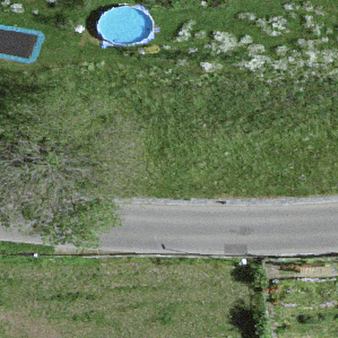
Label: other